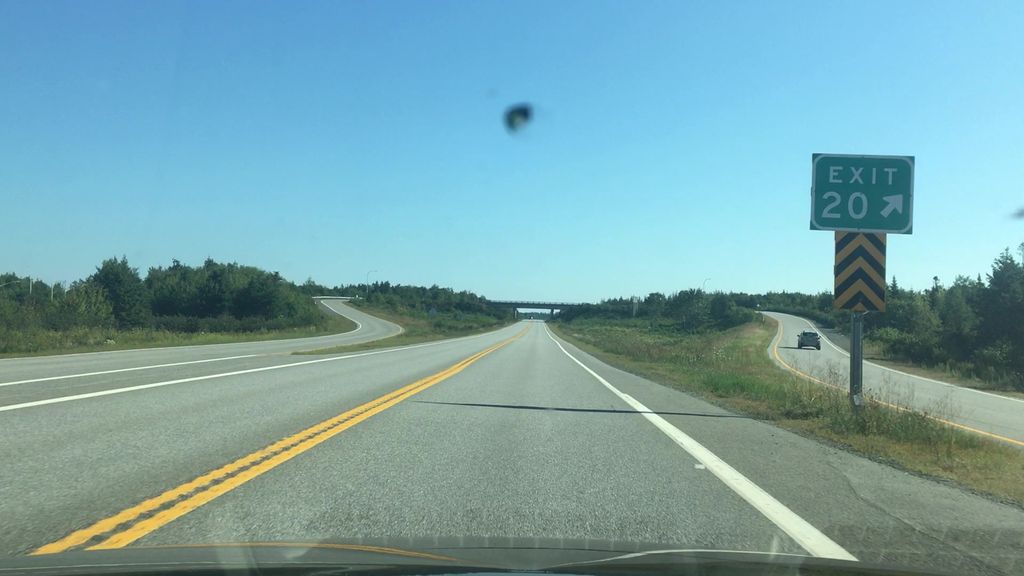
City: halifax